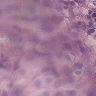
Metastatic tissue present: yes